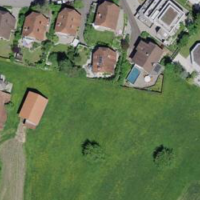
EUNIS habitat code: 25
Species observed at this site:
Melittis melissophyllum